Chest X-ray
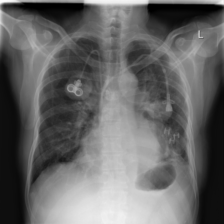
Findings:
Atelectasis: negative
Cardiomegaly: negative
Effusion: positive
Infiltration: negative
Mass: positive
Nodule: negative
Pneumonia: negative
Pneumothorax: negative
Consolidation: positive
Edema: negative
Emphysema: negative
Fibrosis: negative
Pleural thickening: positive
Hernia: negative